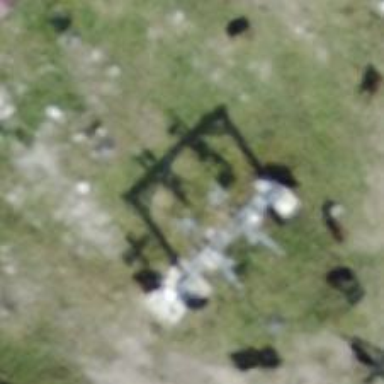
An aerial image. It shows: Pylon for aerialway.